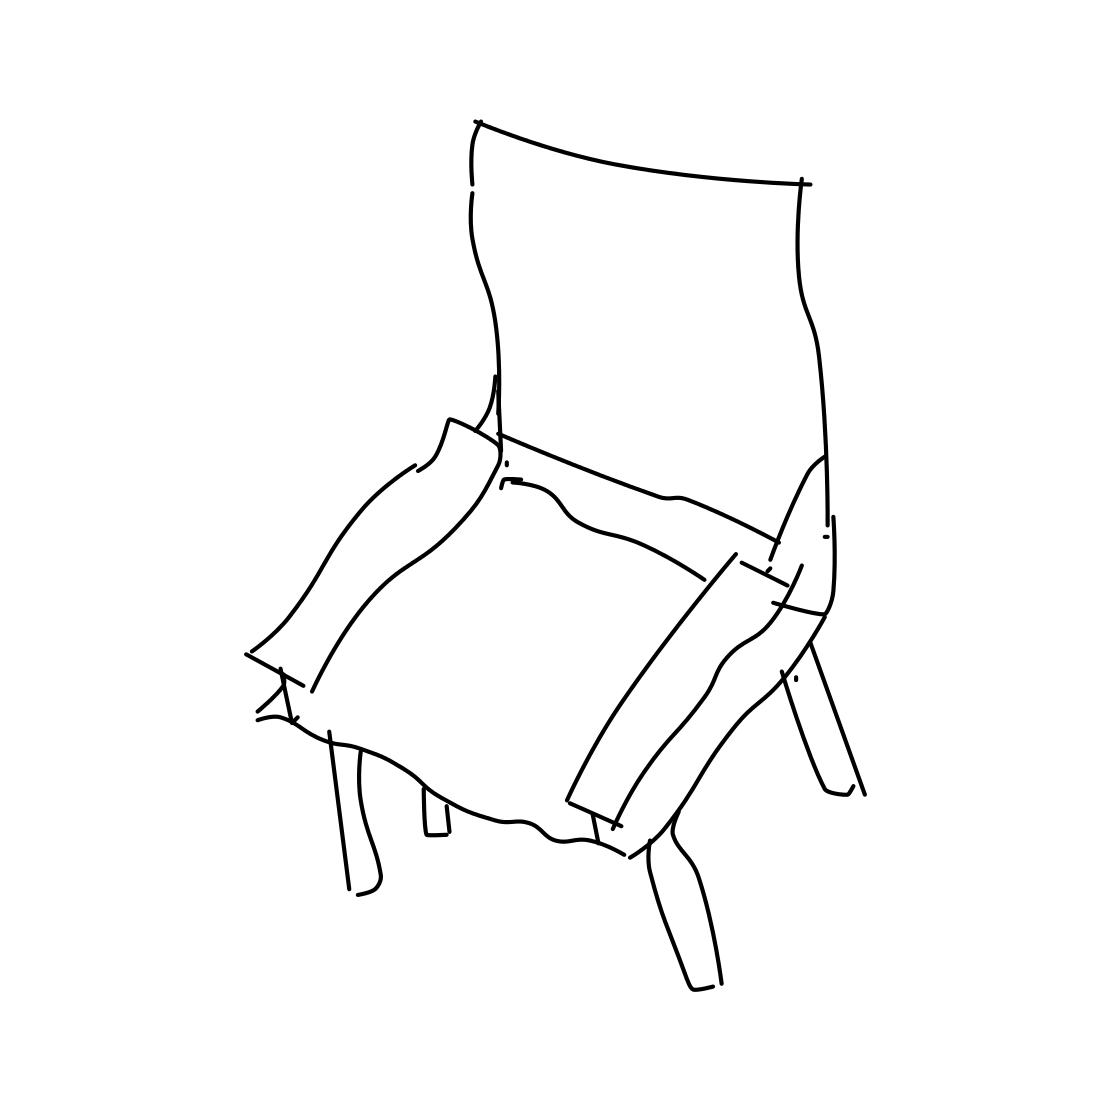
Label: armchair